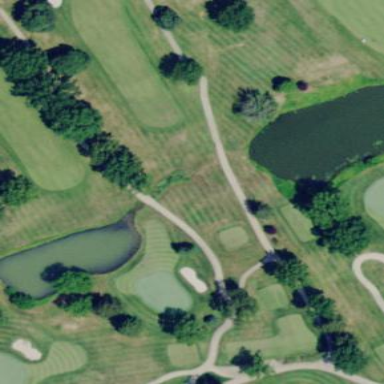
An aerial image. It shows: Water hazard on golf course.